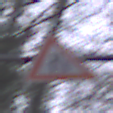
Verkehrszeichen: VerengteFahrbahn
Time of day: MorningAfternoon
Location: Outdoor (Nature)
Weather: Overcast
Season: Autumn
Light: Natural